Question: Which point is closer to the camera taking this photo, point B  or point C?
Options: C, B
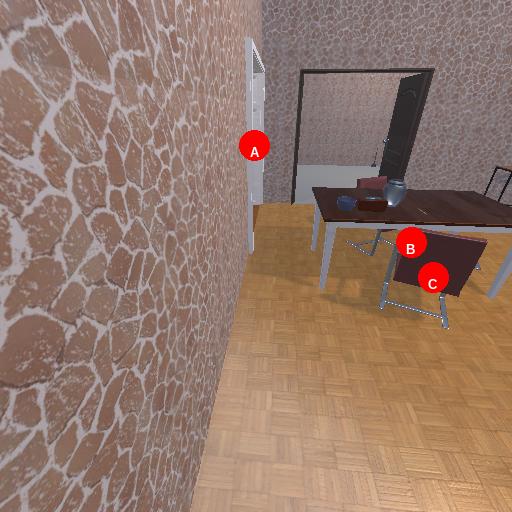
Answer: C